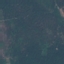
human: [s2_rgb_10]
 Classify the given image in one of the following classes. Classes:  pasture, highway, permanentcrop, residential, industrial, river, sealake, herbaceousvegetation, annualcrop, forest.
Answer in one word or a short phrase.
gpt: Forest